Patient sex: M
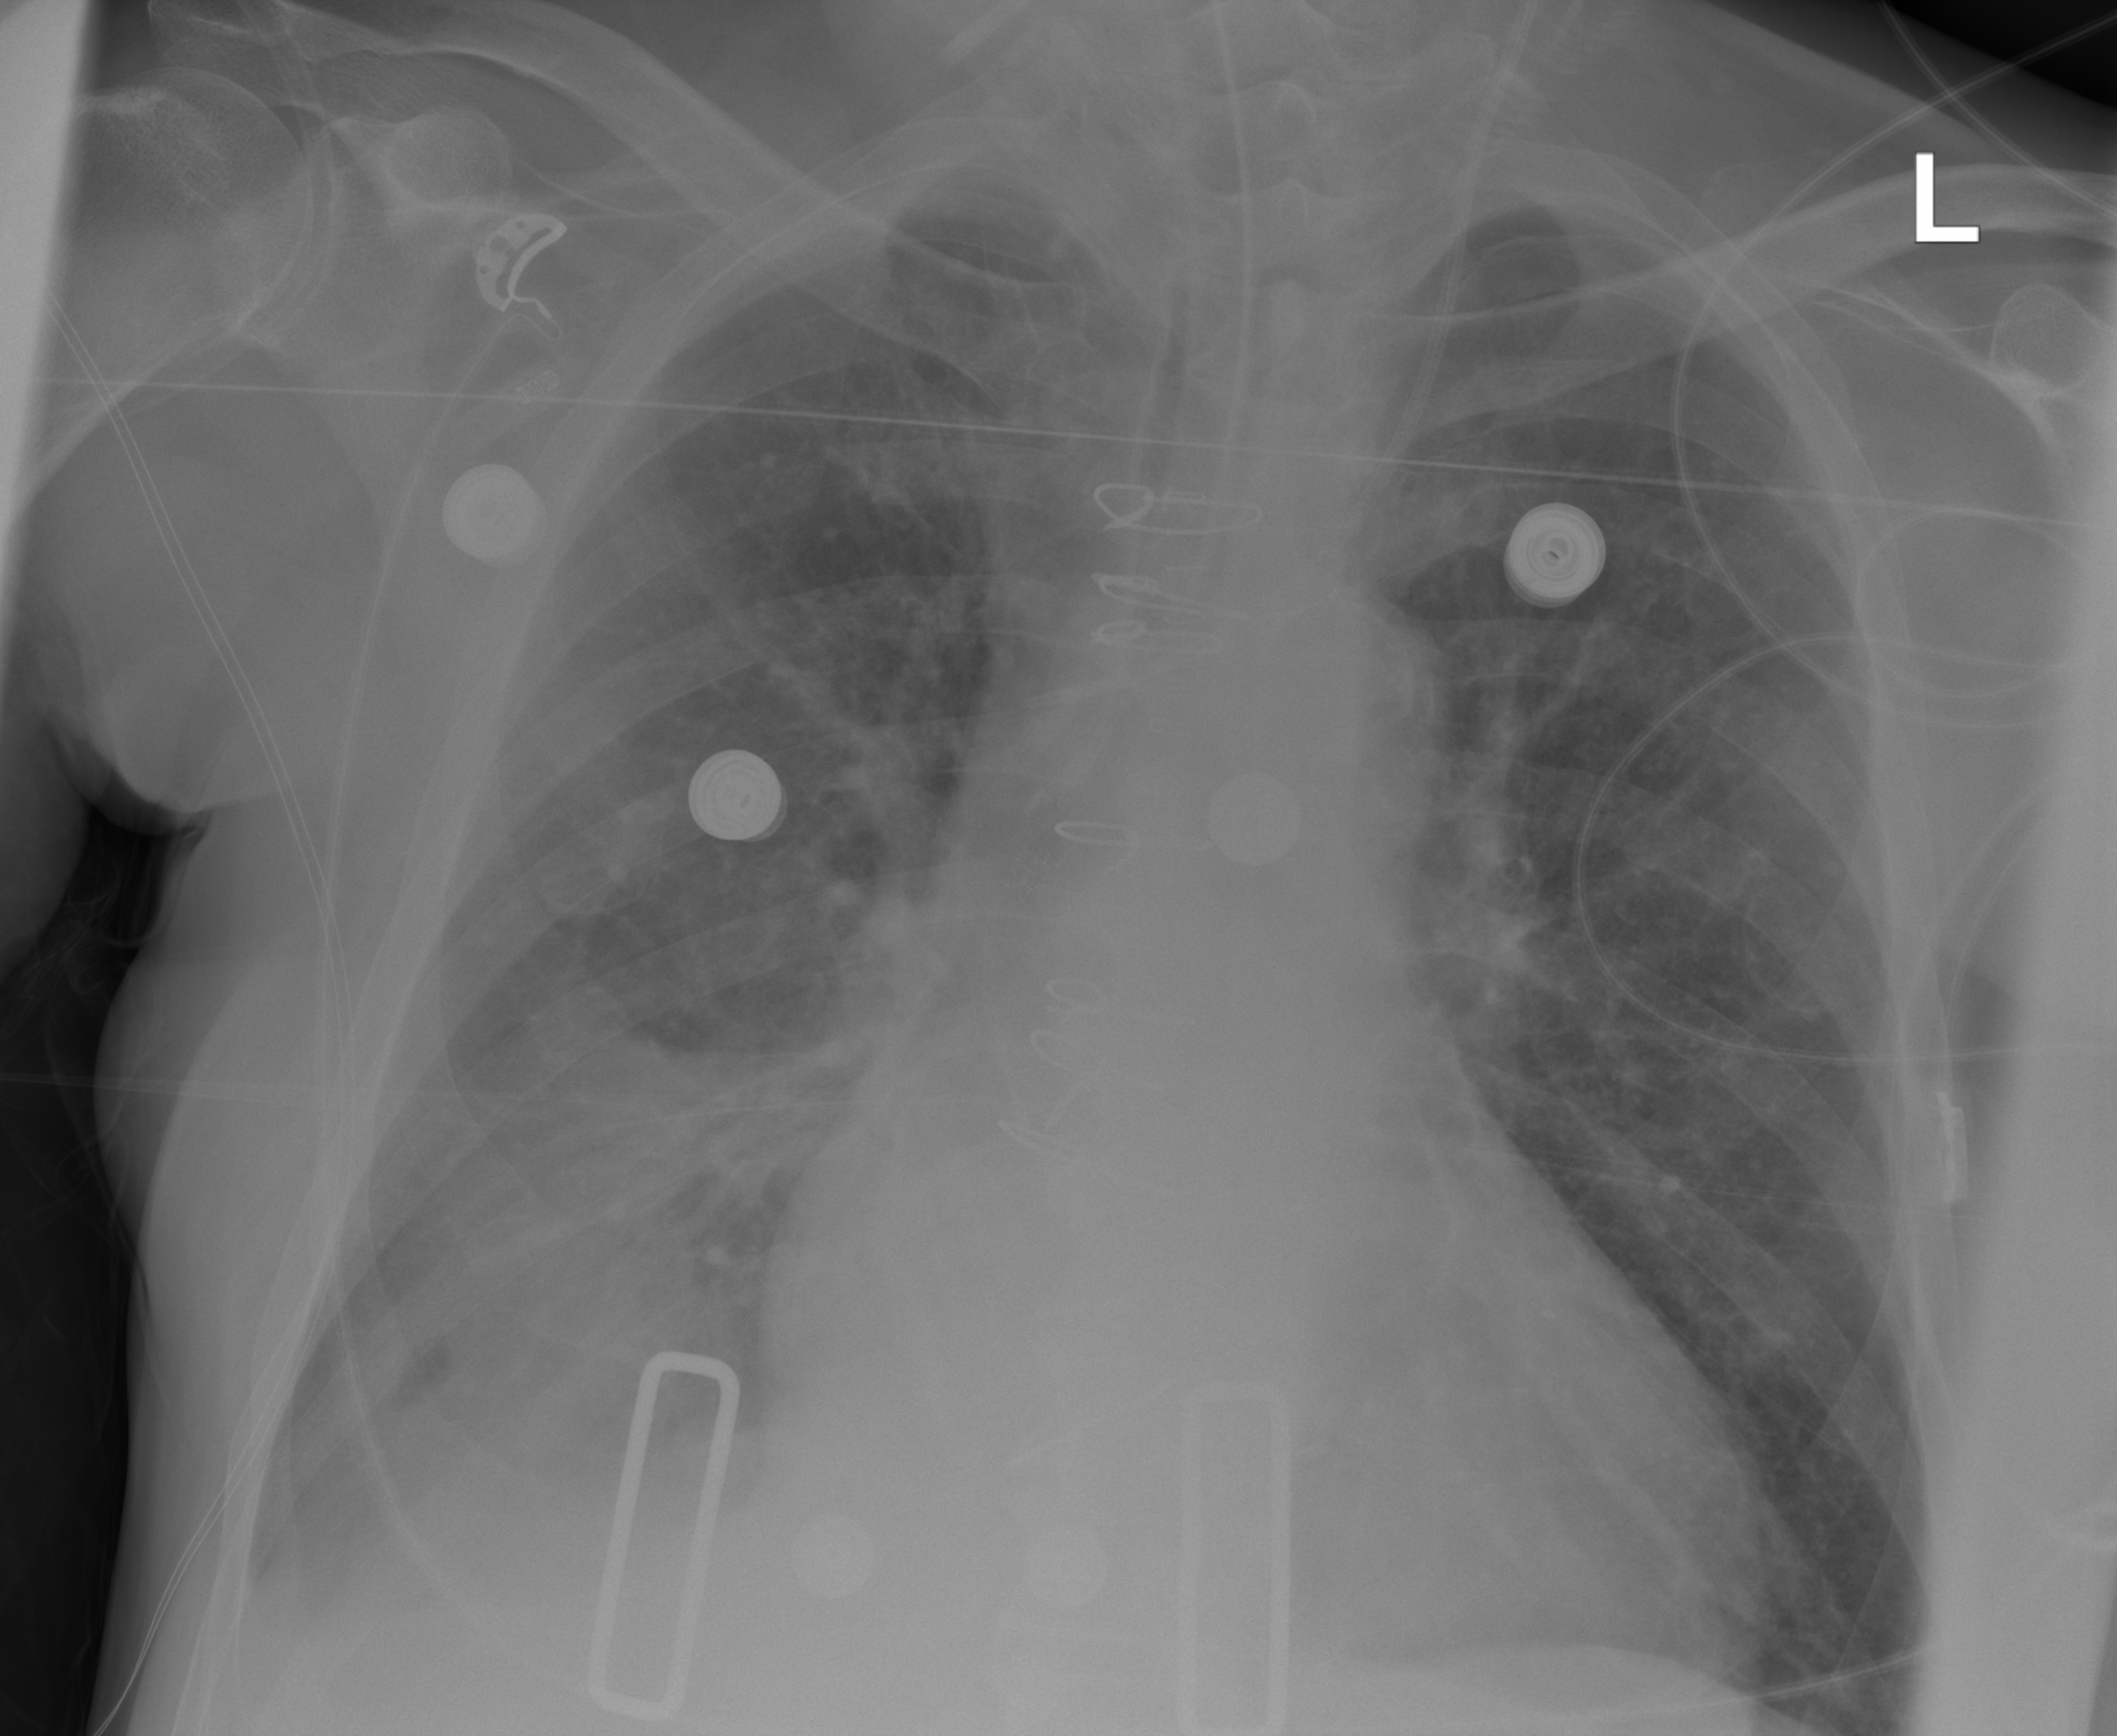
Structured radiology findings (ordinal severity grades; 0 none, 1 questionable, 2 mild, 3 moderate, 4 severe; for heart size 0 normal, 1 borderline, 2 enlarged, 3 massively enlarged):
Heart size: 2
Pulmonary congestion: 2
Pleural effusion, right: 3
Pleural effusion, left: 0
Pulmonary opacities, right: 2
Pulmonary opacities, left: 2
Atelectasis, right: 2
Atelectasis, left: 0